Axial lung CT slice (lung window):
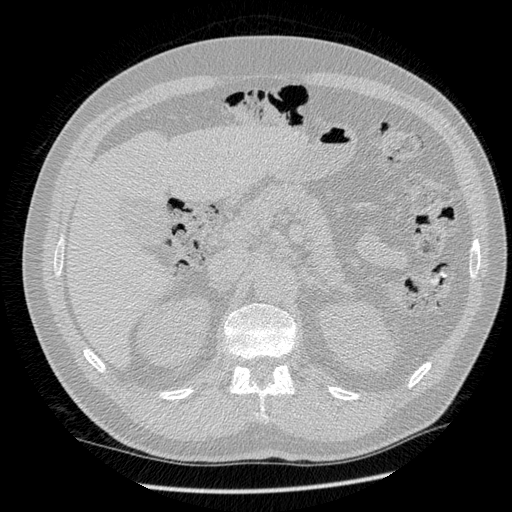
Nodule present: no